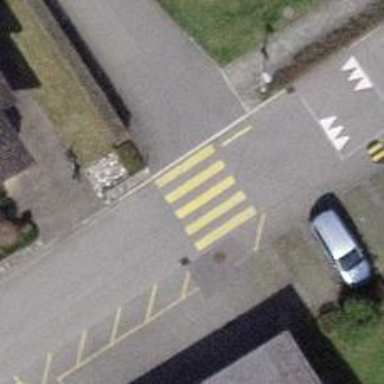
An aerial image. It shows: Uncontrolled zebra crossing with notable zebra markings.